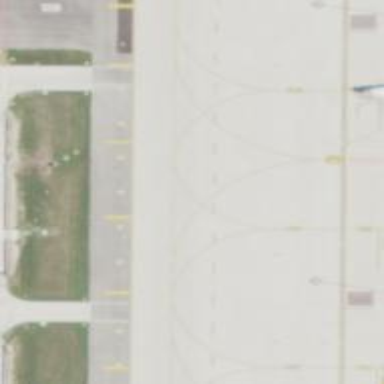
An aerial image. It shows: Image of taxiway at airport.